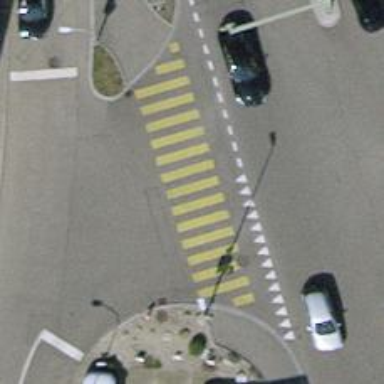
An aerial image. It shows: Crossing with traffic signals.